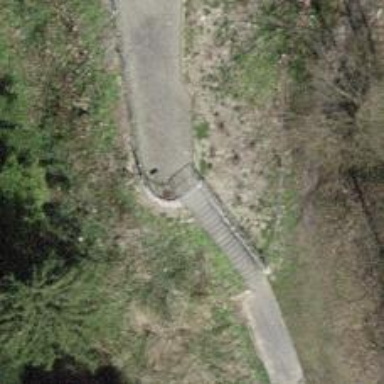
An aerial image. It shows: Road with steps.